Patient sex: M
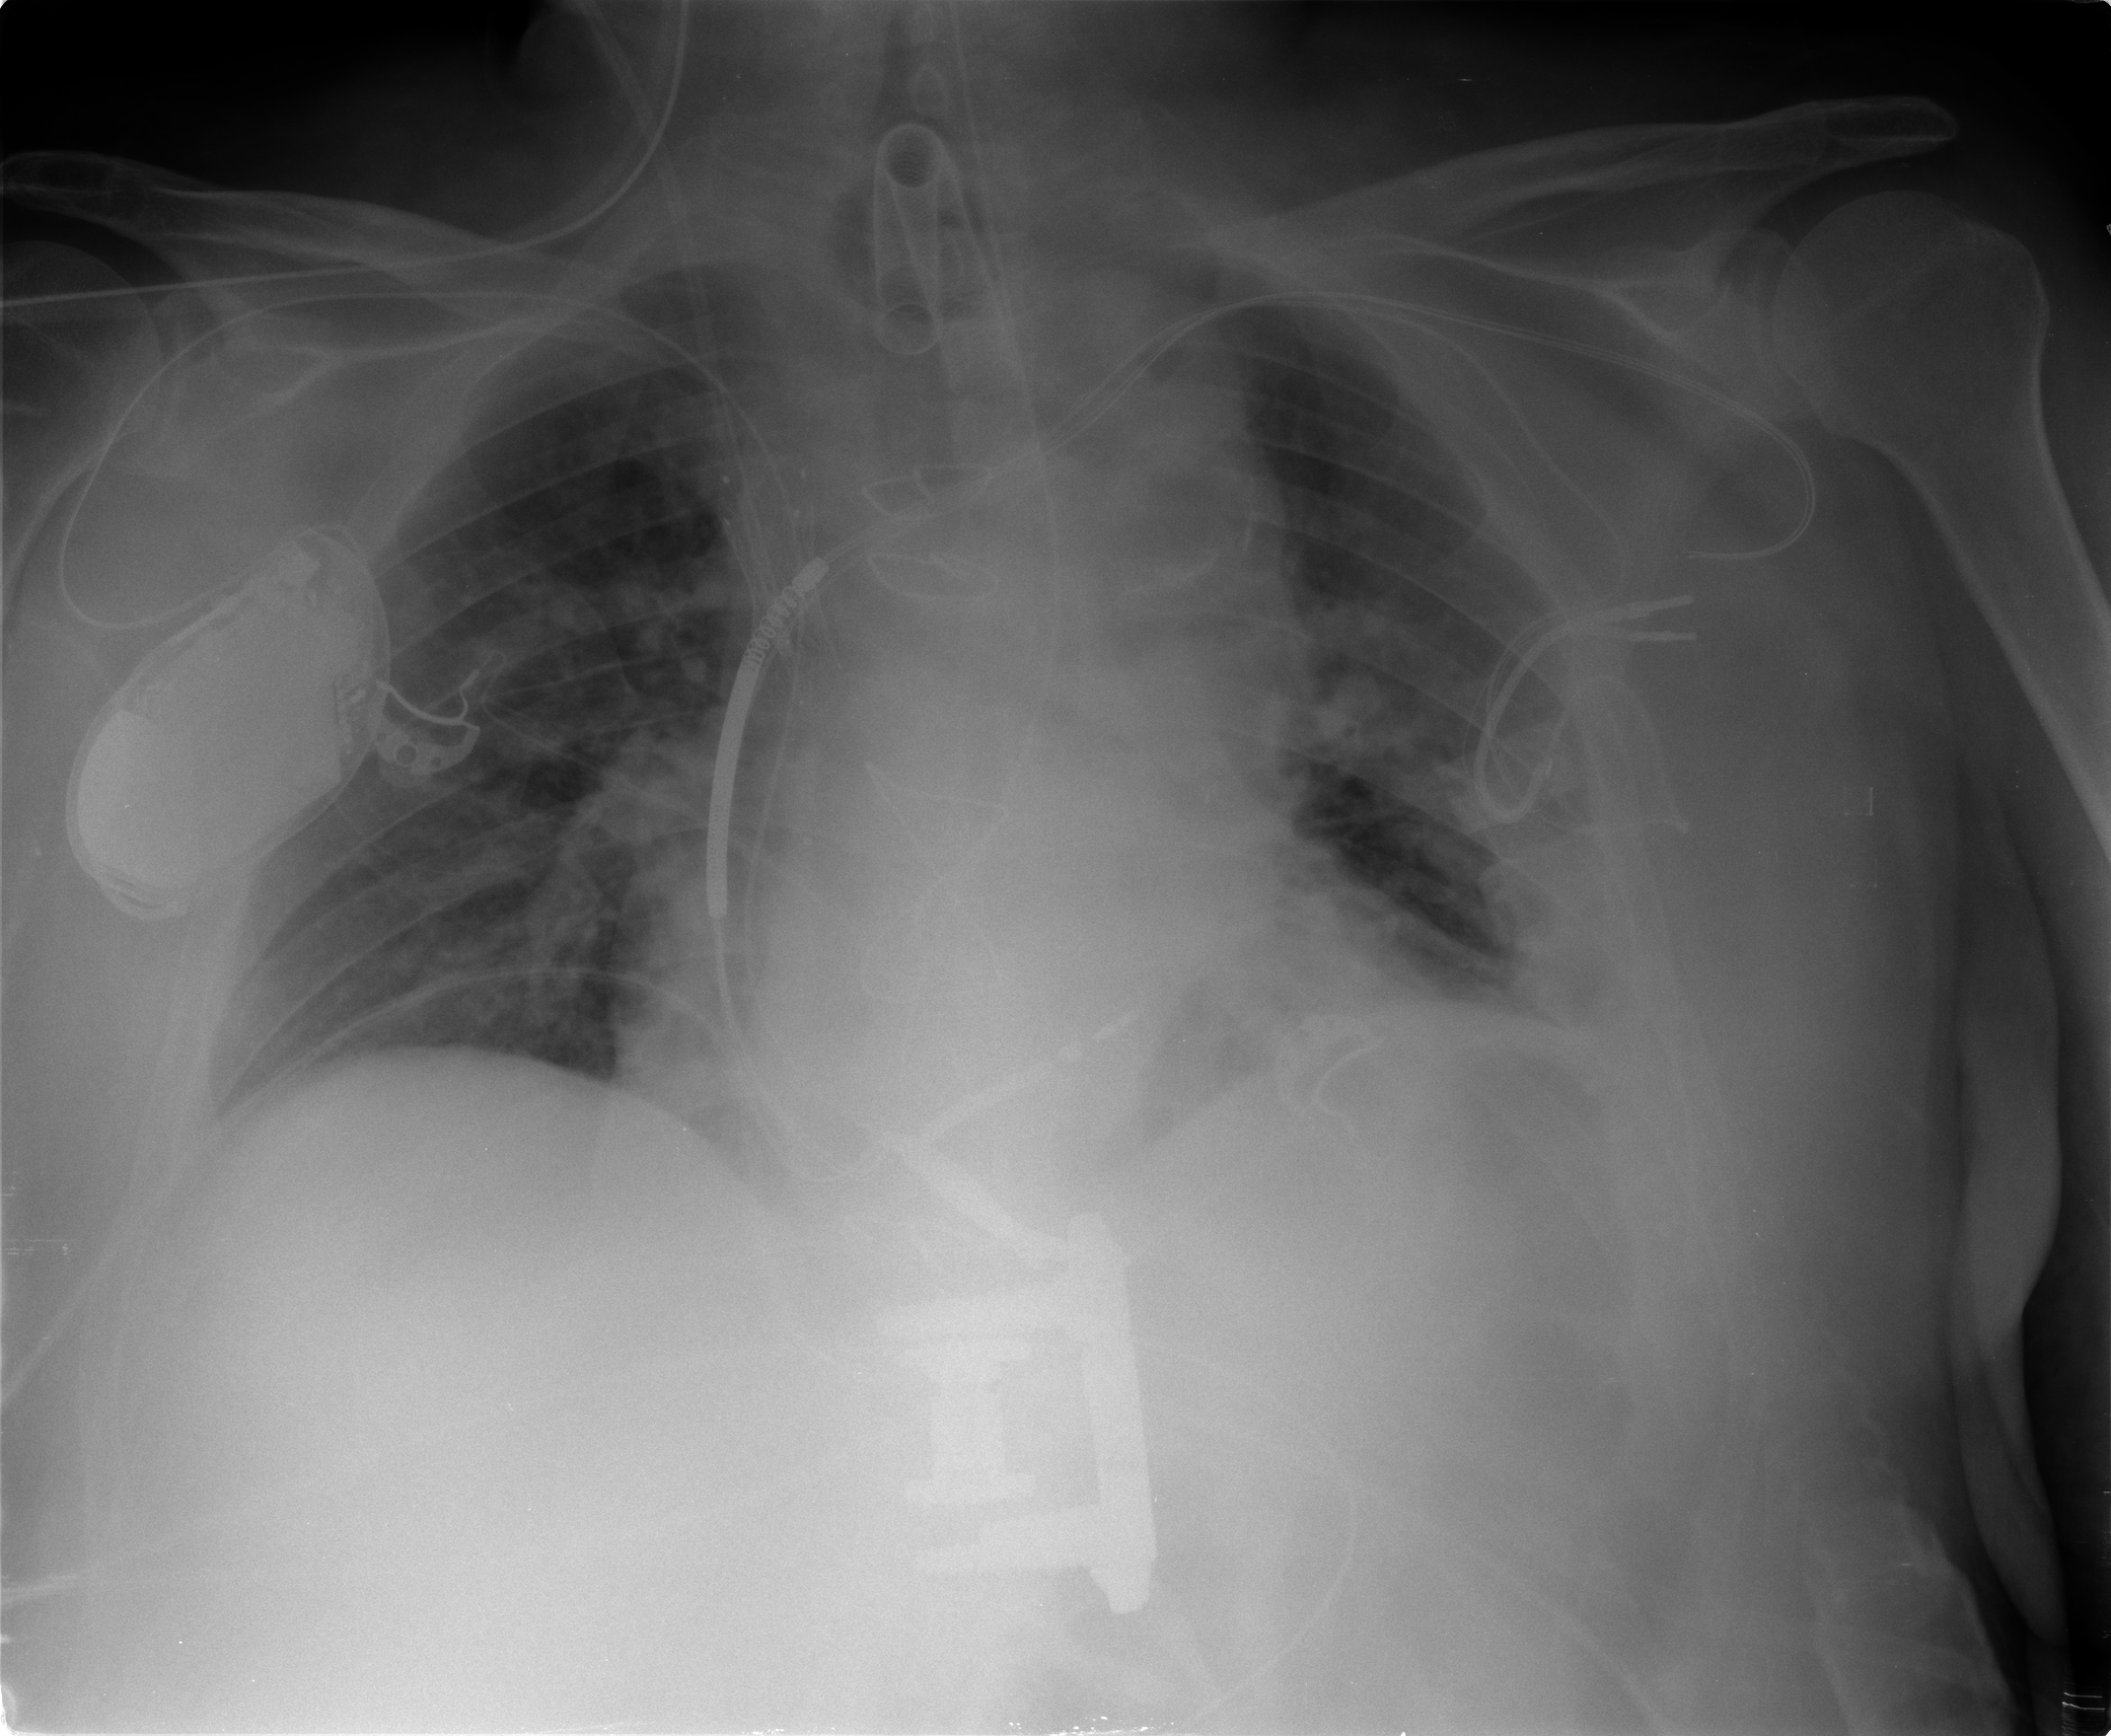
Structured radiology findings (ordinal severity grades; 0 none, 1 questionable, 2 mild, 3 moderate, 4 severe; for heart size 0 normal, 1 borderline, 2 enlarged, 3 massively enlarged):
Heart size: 2
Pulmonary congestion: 2
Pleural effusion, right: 1
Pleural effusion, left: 2
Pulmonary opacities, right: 0
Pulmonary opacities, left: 2
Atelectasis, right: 1
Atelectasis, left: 2